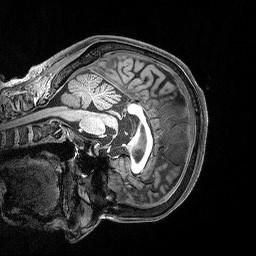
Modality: T1w
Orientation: sagittal
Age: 46
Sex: male
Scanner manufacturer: siemens
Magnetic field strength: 3 T
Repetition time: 2.3 s
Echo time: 0.00298 s